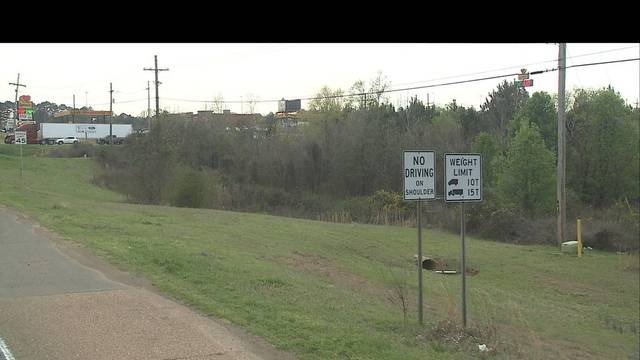
Region: United States
Coordinates: 32.584, -93.248